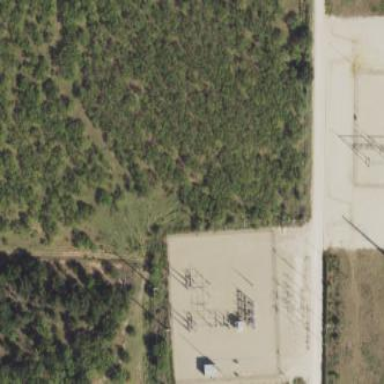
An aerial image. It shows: Distribution level power substation enclosed by fence.